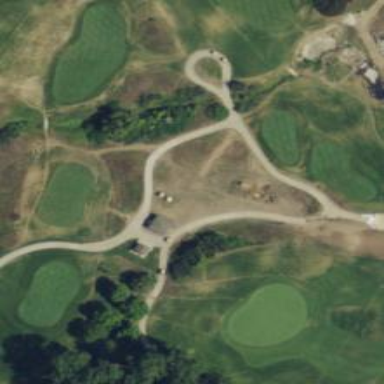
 known as golf cart path. It is intended for easy navigation for golf carts."